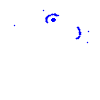
Particle: proton